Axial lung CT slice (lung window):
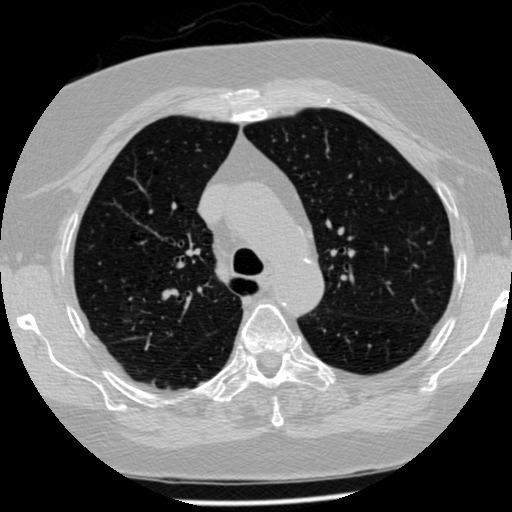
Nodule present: no